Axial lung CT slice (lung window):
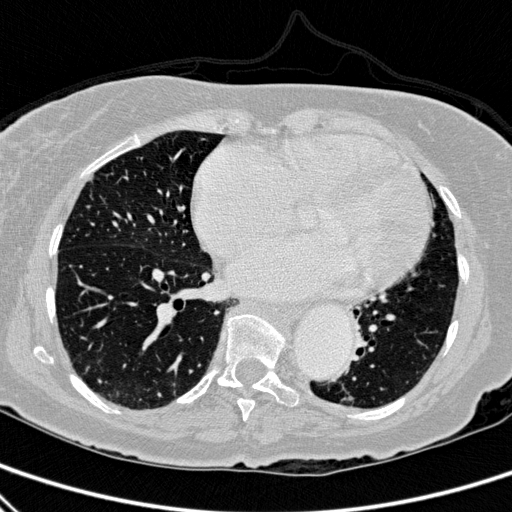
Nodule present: yes
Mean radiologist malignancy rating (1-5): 2.667